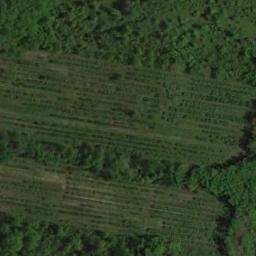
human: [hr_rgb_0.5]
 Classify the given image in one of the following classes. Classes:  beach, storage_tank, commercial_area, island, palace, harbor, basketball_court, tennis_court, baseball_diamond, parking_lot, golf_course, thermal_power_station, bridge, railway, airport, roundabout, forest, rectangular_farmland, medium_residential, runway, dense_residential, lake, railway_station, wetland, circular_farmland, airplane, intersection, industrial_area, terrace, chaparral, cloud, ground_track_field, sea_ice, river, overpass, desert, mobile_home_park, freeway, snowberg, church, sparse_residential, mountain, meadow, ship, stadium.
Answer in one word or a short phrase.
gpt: meadow